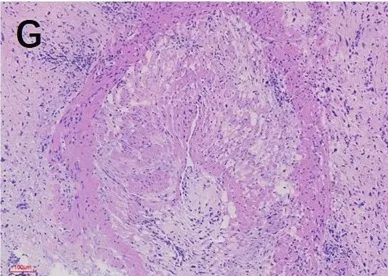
(G) Tumor cells invaded large blood vessels.
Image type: pathology (h&e)